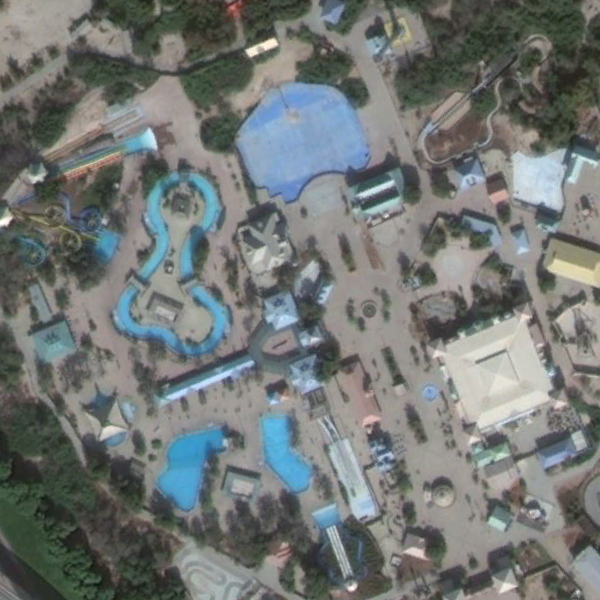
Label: Park